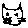
Label: cat